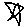
Label: star